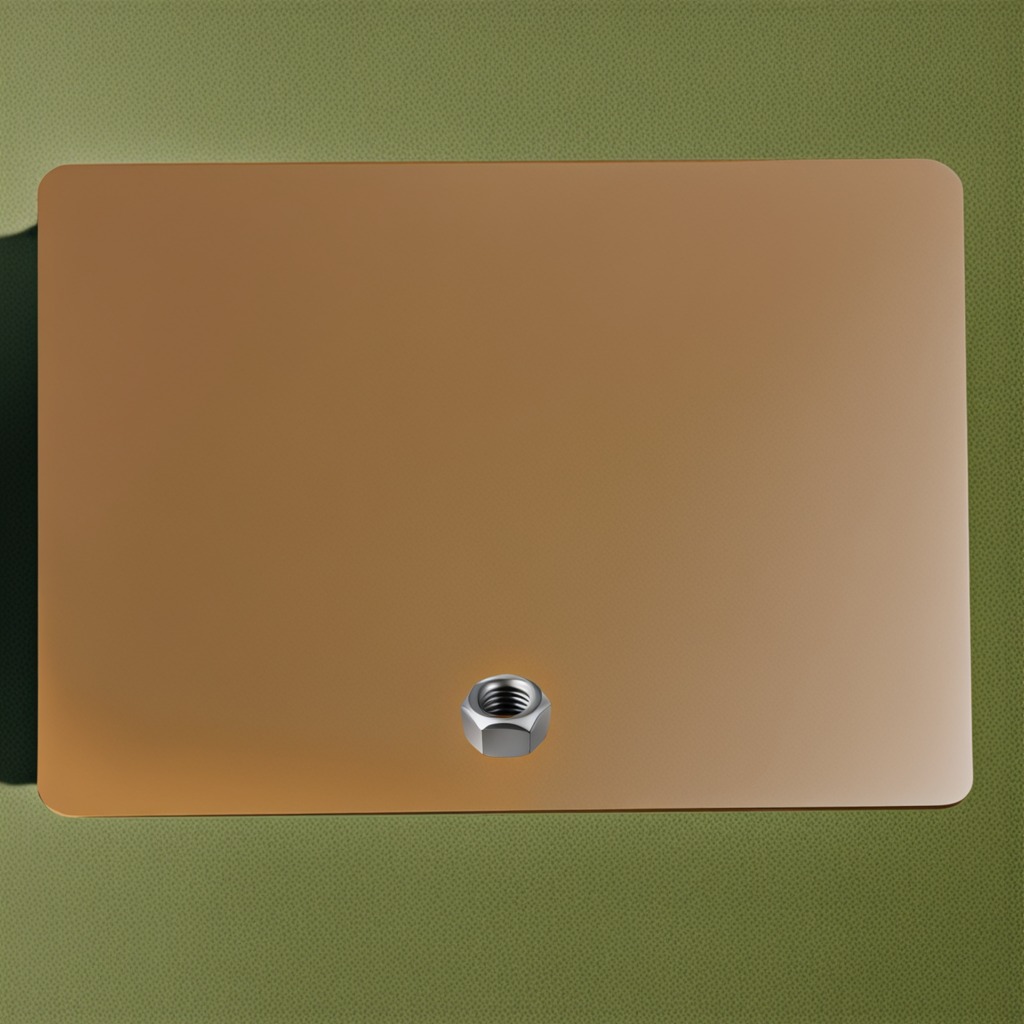
A metal nut is lying on the table.